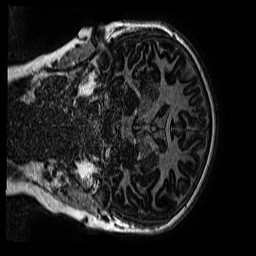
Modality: MP2RAGE
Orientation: coronal
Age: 11
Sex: female
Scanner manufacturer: siemens
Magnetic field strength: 3 T
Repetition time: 4 s
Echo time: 0.00299 s